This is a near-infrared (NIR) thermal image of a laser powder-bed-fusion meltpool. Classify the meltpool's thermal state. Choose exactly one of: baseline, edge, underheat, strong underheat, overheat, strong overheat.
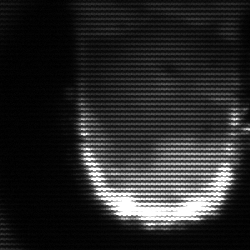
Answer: baseline